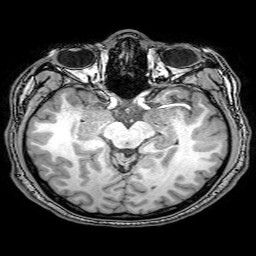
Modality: T1w
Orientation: coronal
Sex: male
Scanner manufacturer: philips
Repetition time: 0.008124 s
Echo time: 0.00372 s